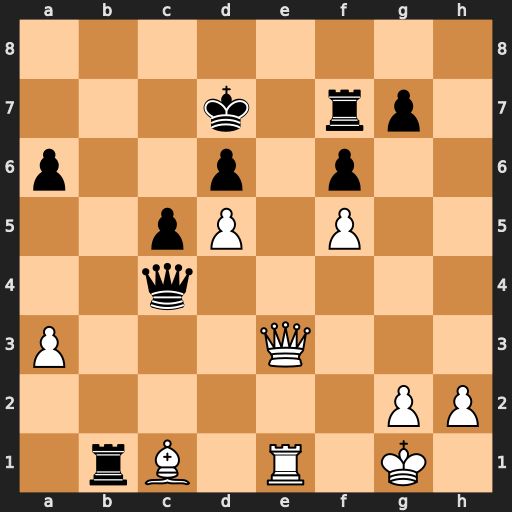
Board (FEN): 8/3k1rp1/p2p1p2/2pP1P2/2q5/P3Q3/6PP/1rB1R1K1
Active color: w
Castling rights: -
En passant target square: -
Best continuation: Qe8+ Kc7 Qc6+ Kb8 Re8+ Ka7 Ra8#